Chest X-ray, PA view. Patient: 33 years old, sex M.
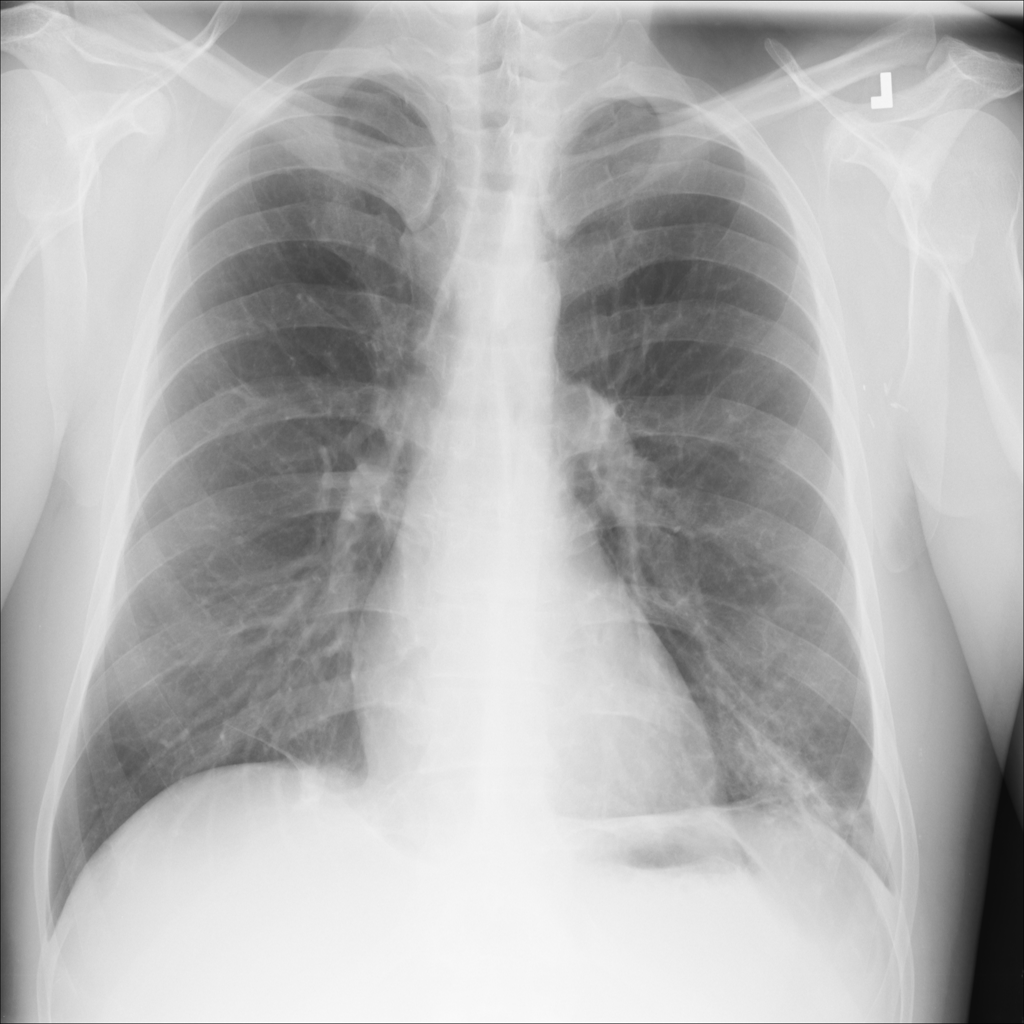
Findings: Infiltration, Pneumonia